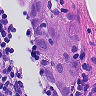
Metastatic tissue present: yes